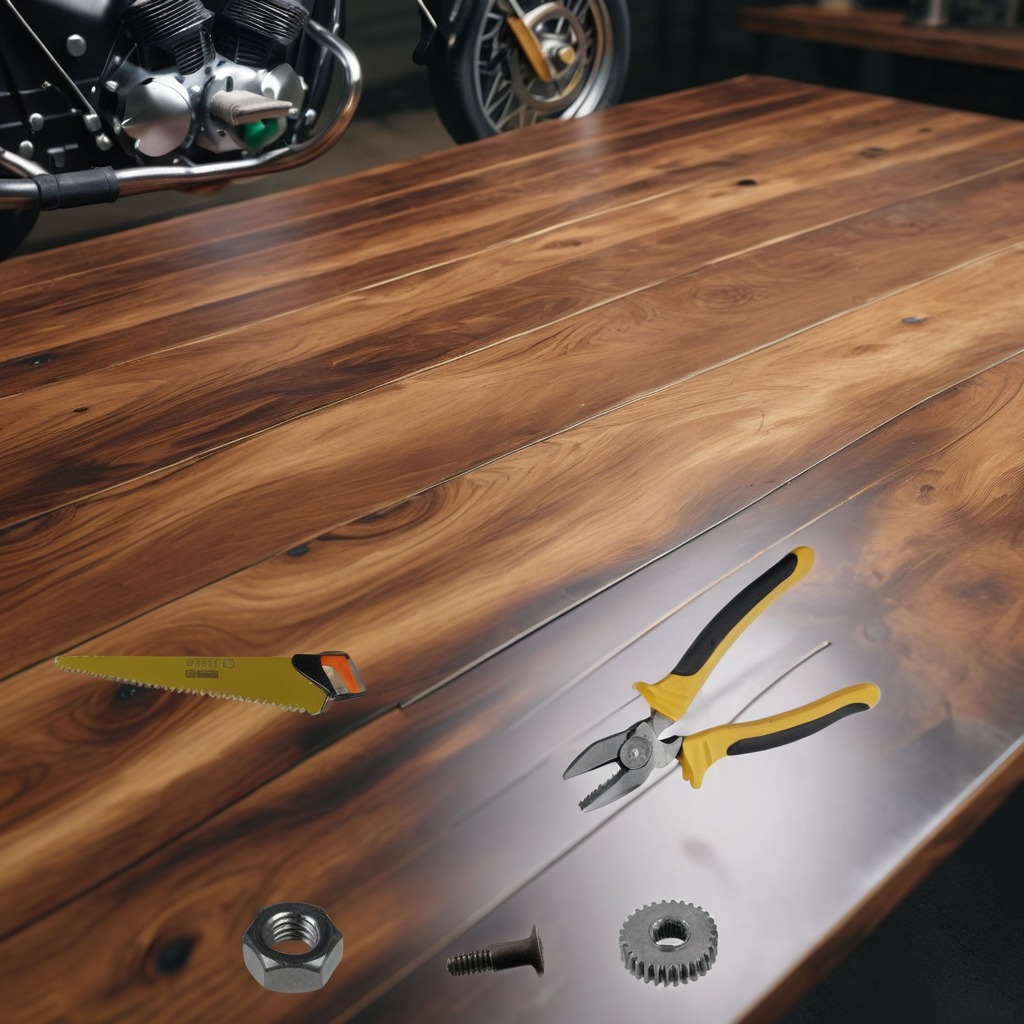
A metal gear with teeth, a metal machine screw, a pair of pliers, a handheld metal saw, and a metal nut are lying on the oil-spilled wooden table in a vintage motorcycle garage.